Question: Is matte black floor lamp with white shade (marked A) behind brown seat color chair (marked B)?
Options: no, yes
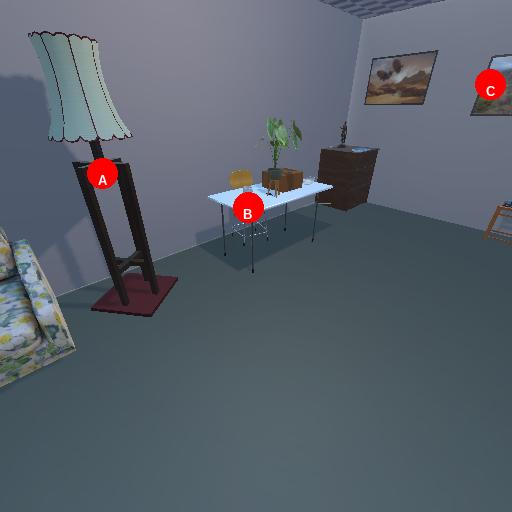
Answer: no